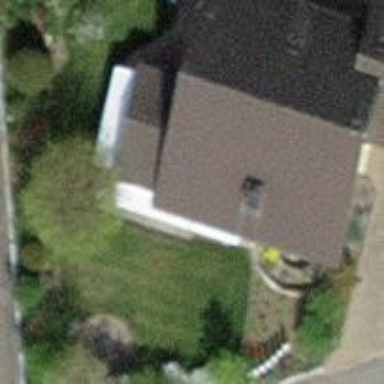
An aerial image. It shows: Simple and straightforward house.